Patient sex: M
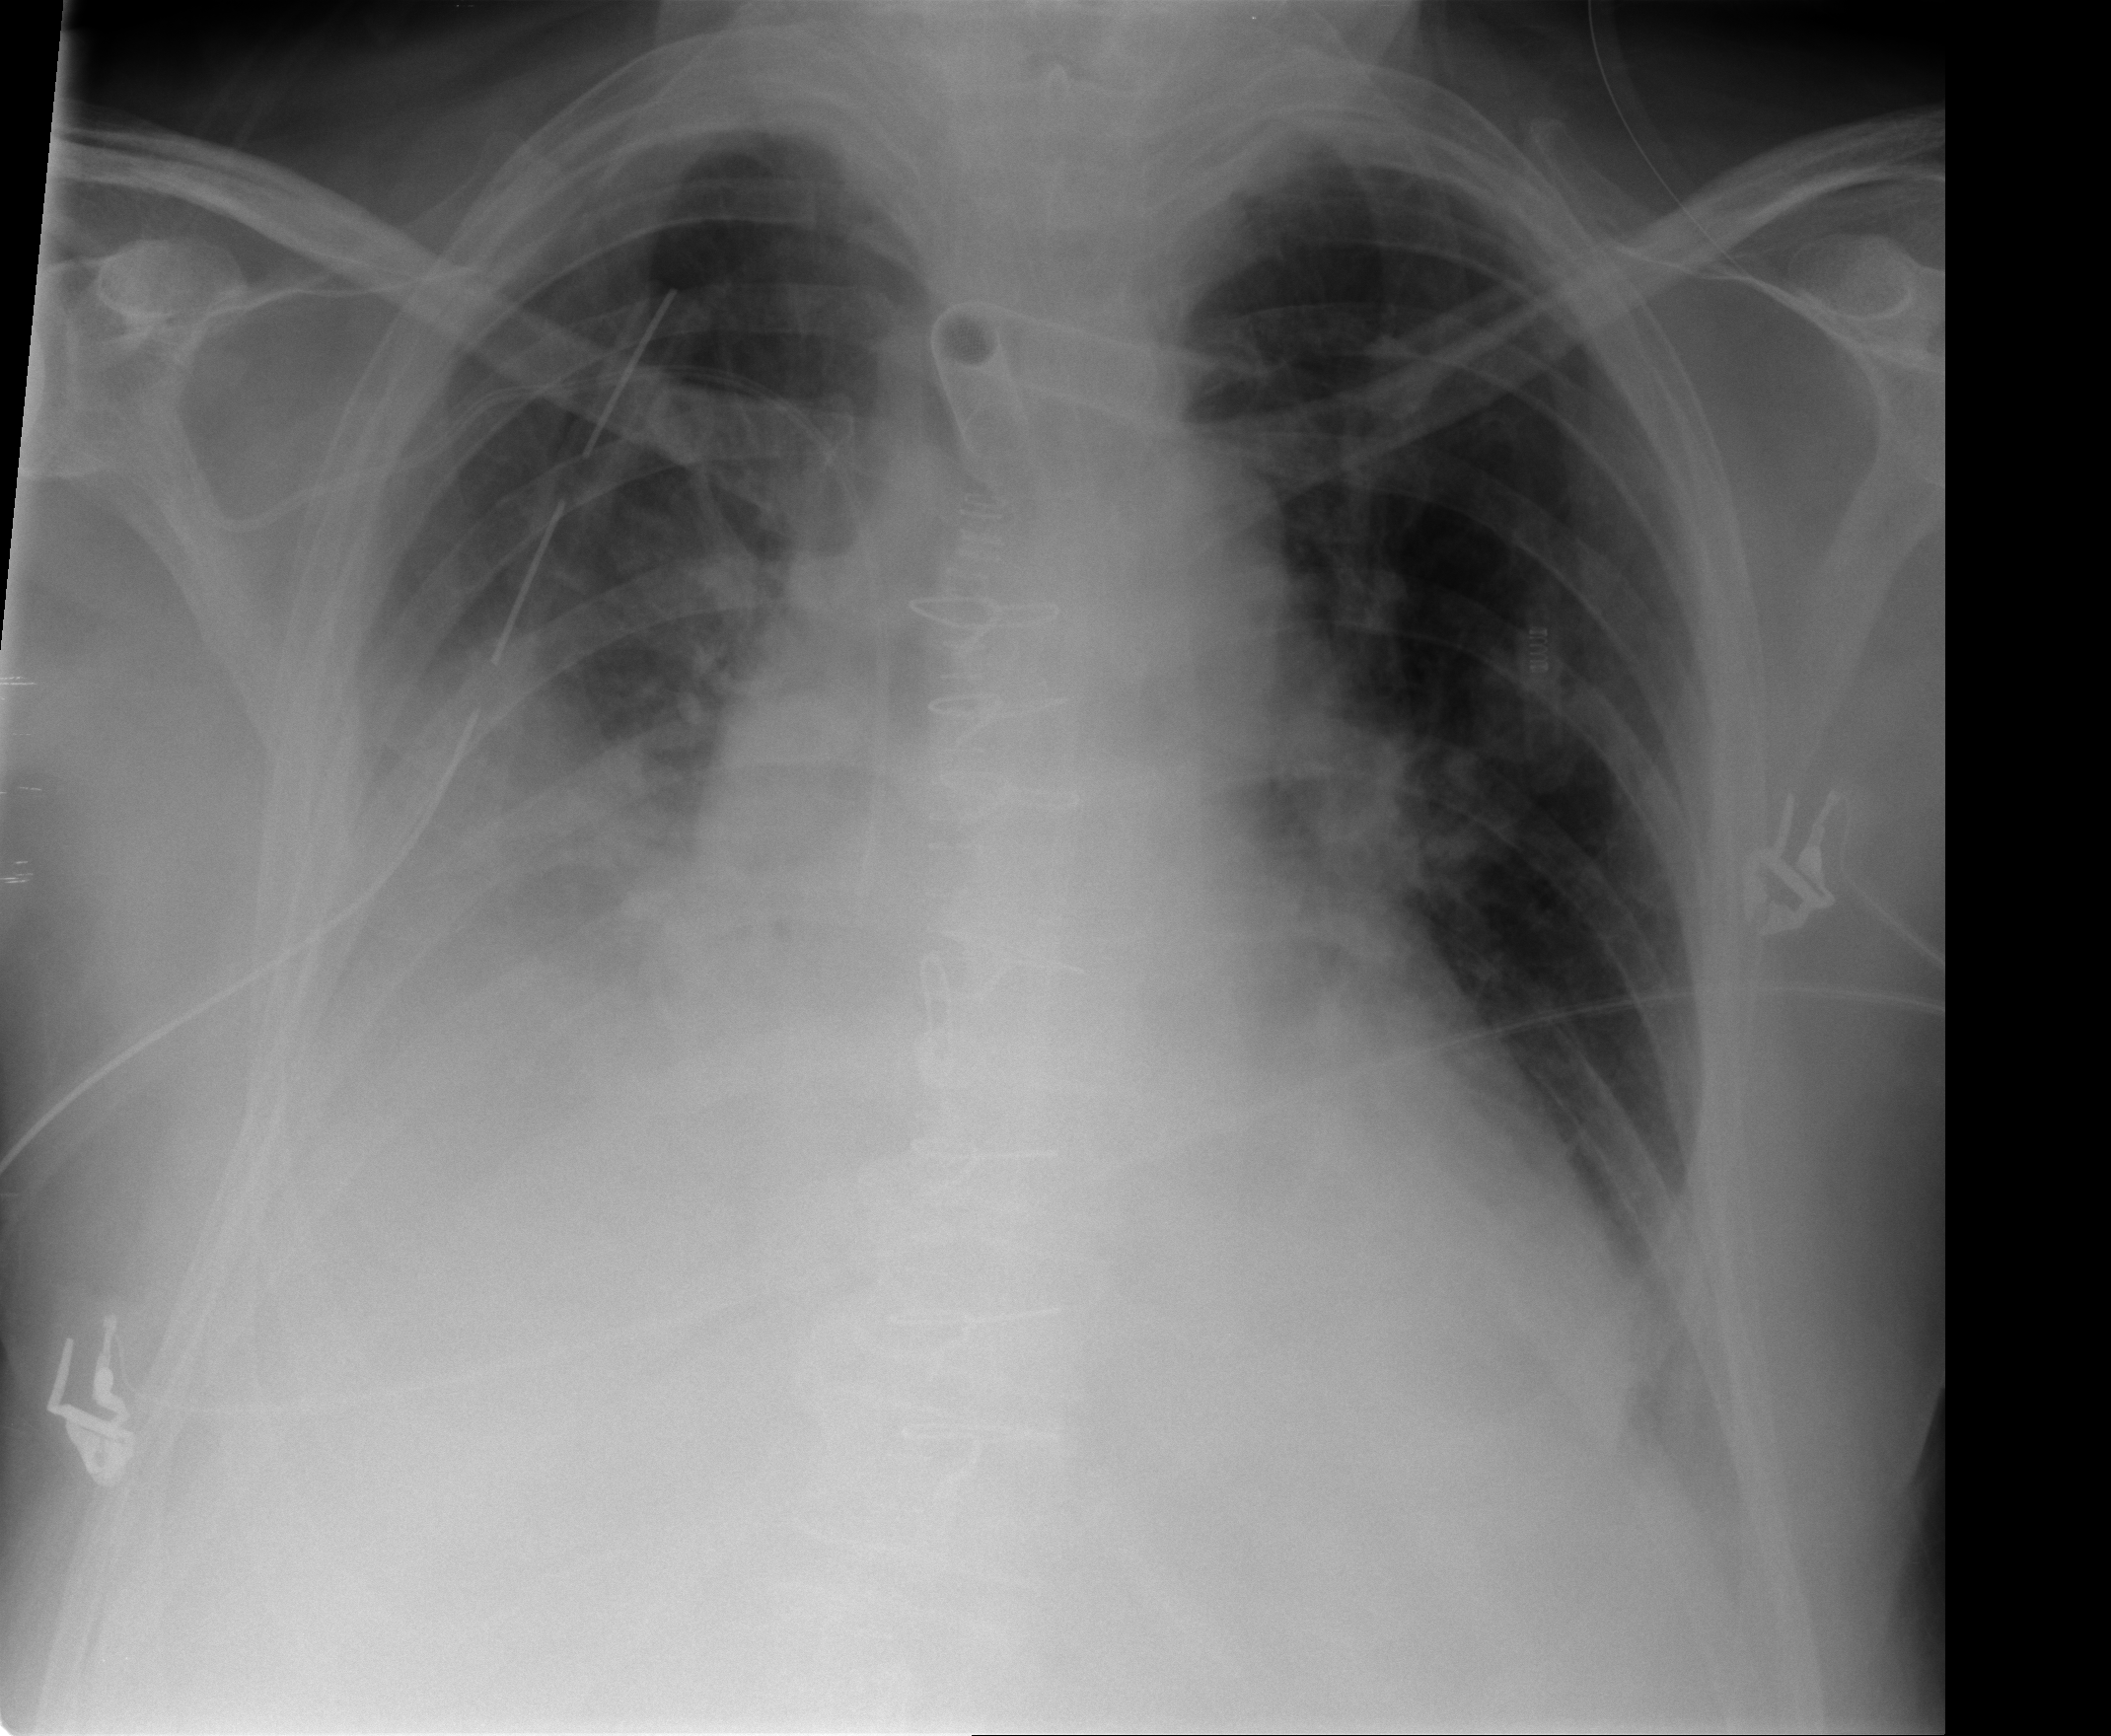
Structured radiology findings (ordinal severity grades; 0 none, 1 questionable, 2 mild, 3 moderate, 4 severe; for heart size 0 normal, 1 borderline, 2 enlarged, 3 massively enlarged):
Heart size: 2
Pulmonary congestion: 1
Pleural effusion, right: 3
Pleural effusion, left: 1
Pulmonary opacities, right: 1
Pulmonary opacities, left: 0
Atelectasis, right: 3
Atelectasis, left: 1